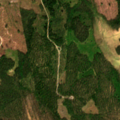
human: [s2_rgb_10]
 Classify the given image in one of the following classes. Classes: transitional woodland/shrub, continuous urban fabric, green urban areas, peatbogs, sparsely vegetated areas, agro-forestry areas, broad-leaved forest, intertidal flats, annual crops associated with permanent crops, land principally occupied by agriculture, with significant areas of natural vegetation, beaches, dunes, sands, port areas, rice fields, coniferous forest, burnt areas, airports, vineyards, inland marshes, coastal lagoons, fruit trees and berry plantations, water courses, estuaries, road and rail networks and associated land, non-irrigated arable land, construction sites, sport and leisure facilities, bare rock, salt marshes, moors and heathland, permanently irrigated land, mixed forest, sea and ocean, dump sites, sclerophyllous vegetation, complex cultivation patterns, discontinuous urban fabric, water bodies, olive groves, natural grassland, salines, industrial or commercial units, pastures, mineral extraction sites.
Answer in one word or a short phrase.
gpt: coniferous forest, transitional woodland/shrub